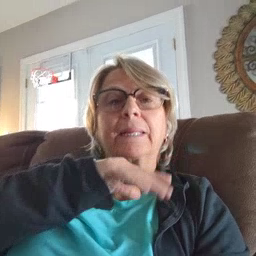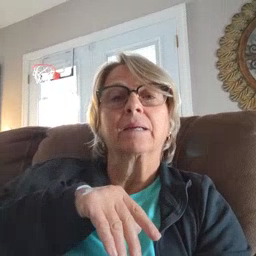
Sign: pig